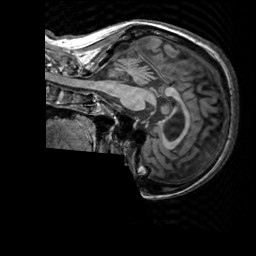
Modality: T1w
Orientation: sagittal
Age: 71
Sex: female
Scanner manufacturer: siemens
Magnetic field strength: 3 T
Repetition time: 2.3 s
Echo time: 0.00303 s